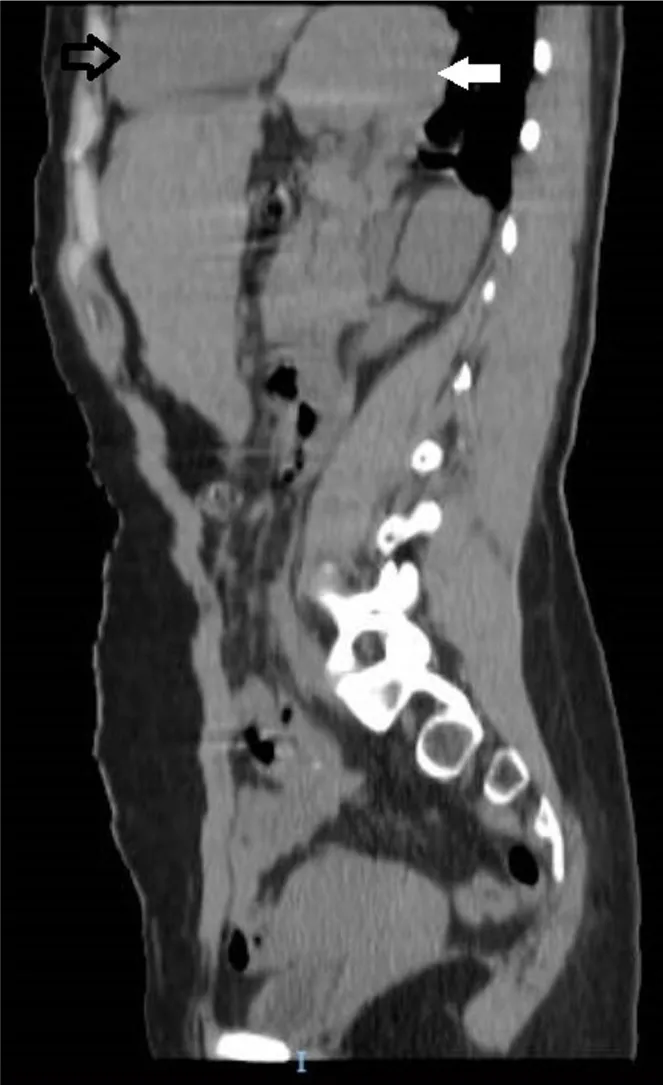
Non-contrast CT-retrocardiac spleen.
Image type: radiology (ct)